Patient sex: M
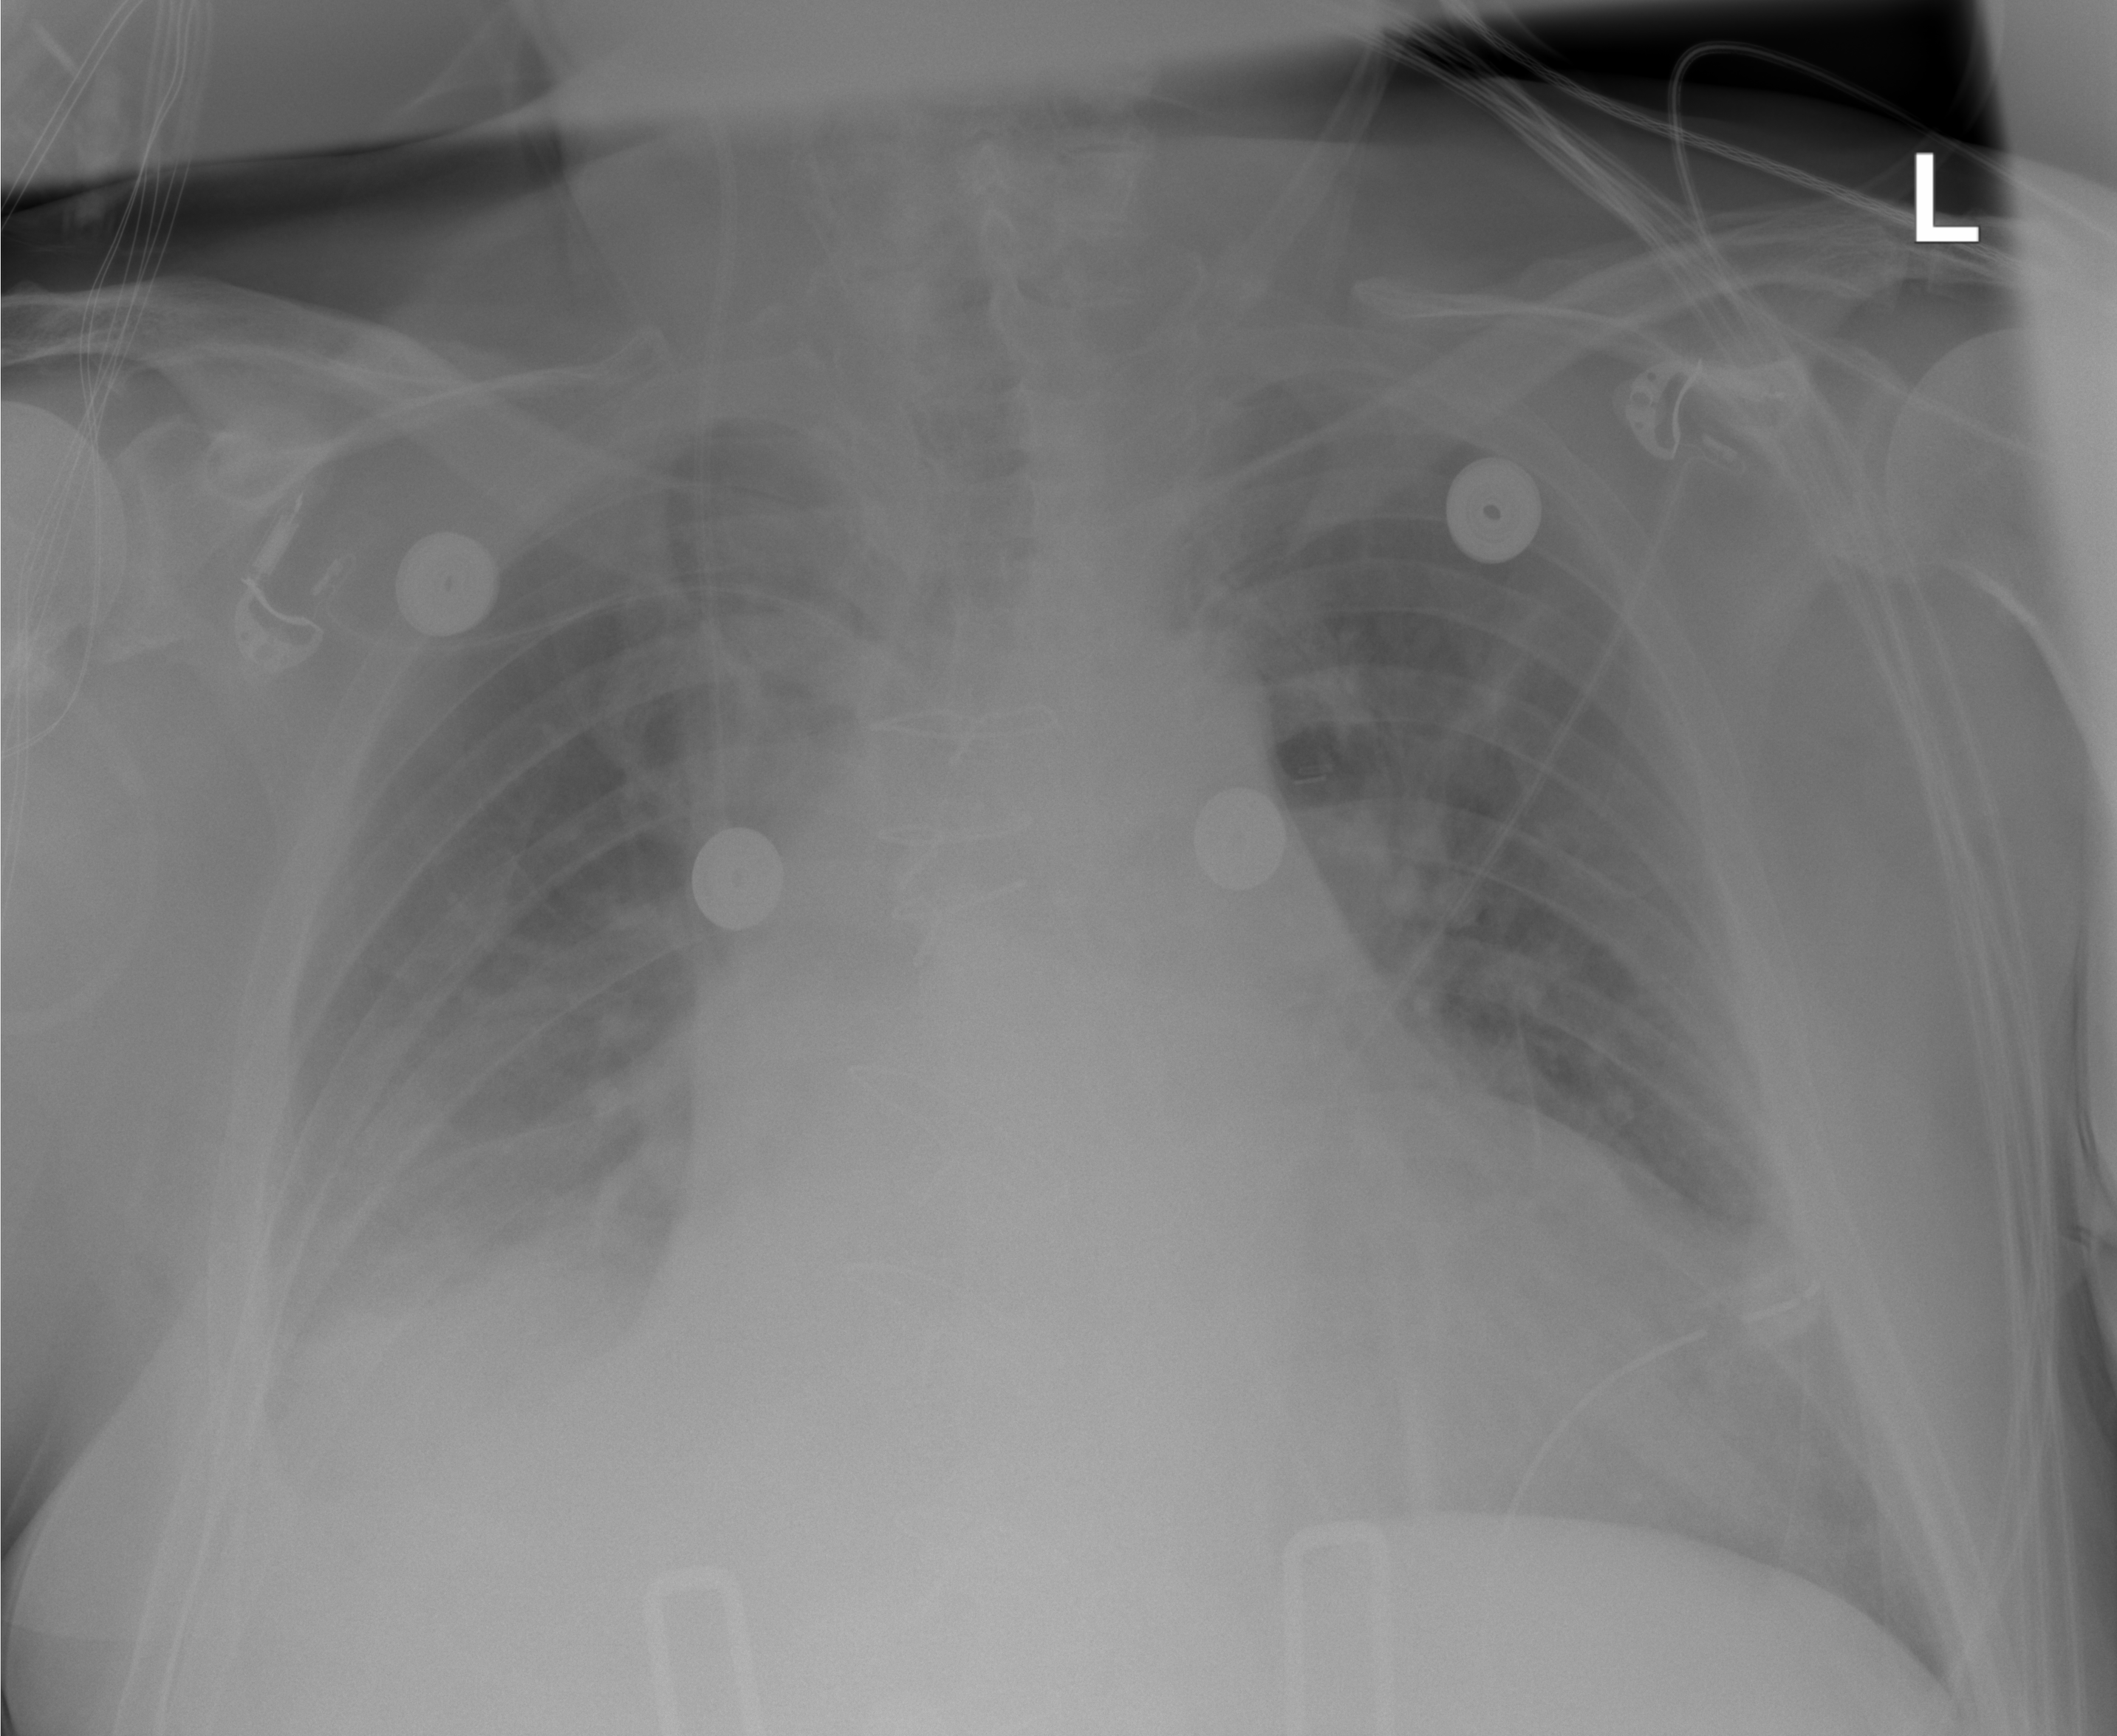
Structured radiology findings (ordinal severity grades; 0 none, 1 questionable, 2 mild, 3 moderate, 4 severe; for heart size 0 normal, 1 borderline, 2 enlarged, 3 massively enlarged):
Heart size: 0
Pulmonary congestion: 0
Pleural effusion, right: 3
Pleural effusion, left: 2
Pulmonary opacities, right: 0
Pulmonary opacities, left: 0
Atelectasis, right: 2
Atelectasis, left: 1